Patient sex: F
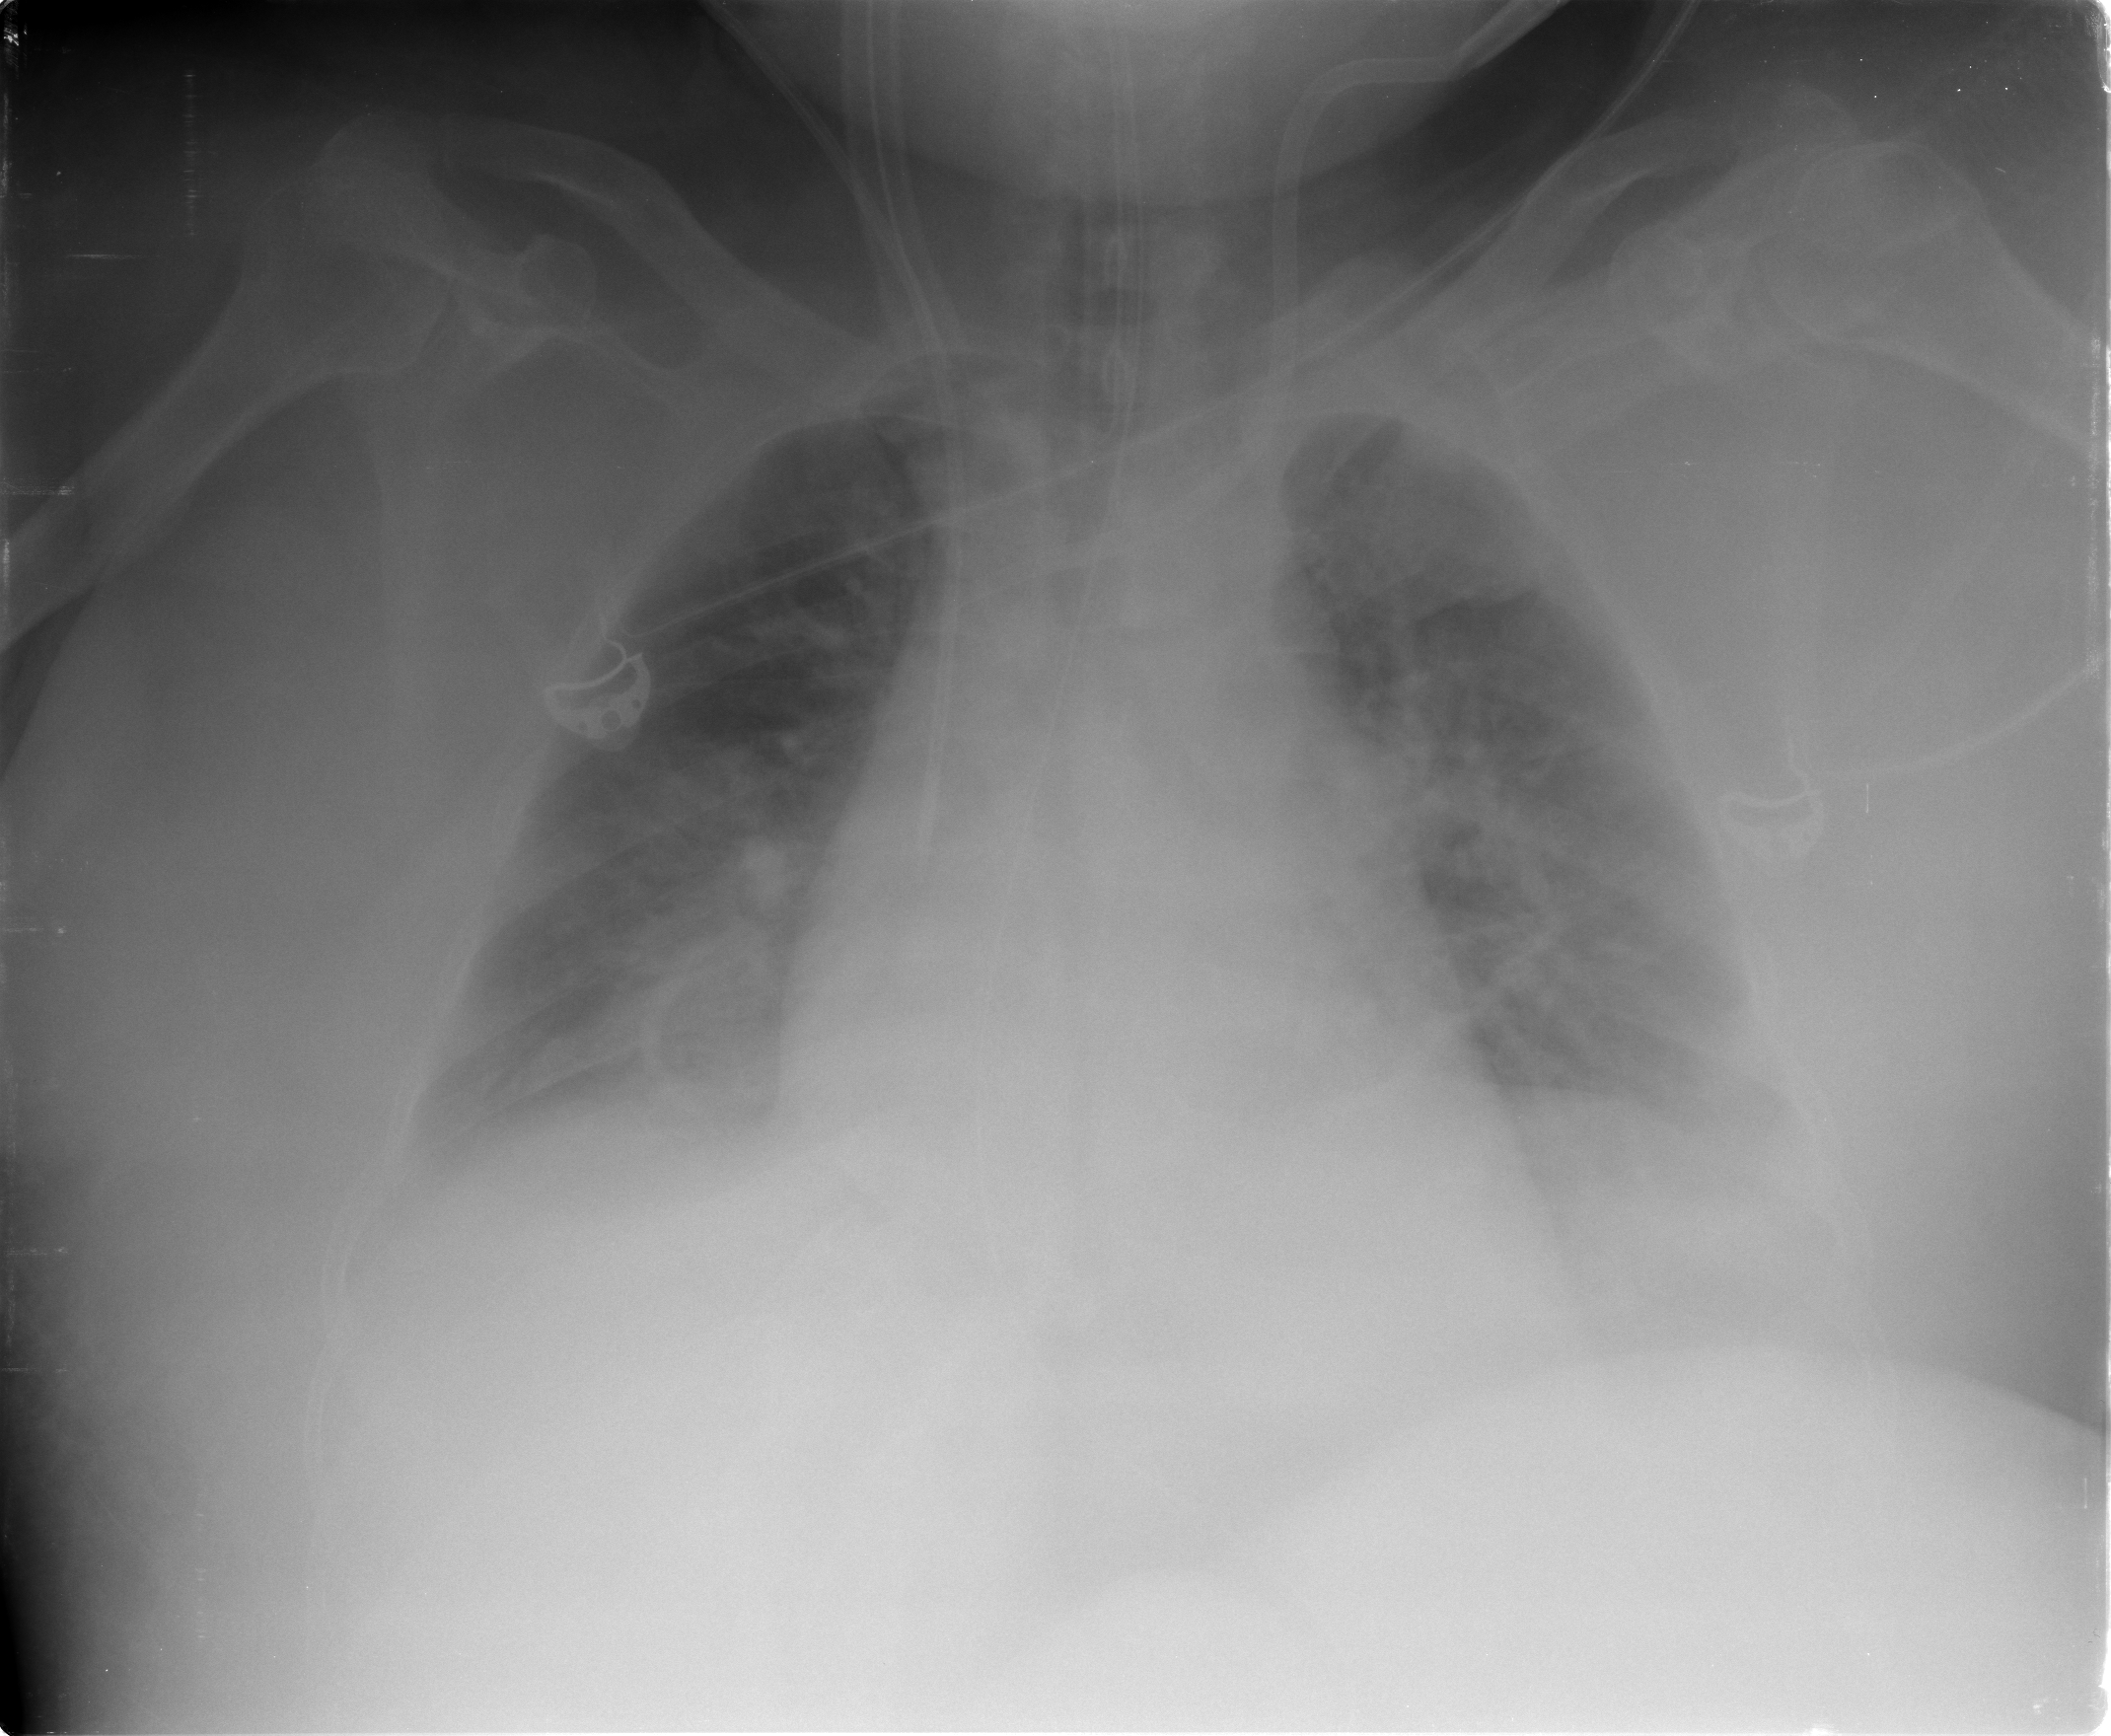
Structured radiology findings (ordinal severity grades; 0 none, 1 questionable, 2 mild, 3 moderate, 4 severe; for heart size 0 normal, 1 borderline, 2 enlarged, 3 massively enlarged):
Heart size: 1
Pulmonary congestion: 2
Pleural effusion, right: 2
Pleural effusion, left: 2
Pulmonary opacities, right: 2
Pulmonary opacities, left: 2
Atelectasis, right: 2
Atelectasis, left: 2